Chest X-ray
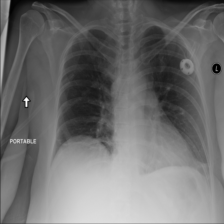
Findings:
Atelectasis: negative
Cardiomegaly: negative
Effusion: negative
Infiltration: negative
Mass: negative
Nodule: negative
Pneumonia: negative
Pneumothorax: negative
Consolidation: negative
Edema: negative
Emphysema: negative
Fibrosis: negative
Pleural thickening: negative
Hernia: negative